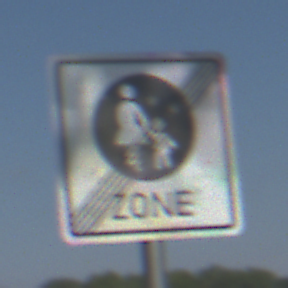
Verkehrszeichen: EndeFussgaengerzone
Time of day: Midday
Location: Outdoor (Nature)
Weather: Clear
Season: NotSpecified
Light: Natural